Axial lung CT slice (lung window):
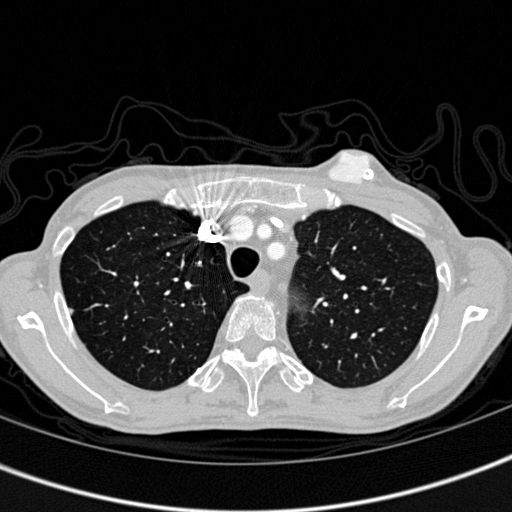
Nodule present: no